Question: I am getting error when using invoke method in c# WWF
Here is my code:
'''
namespace WorkflowConsoleApplication2
{
public class TClass1
{
public static String update1(String name)
{
return
"Hello"+ name ;
}
}
}
'''
and here is my invoke method with error:

How to fix this problem?
Thank you.
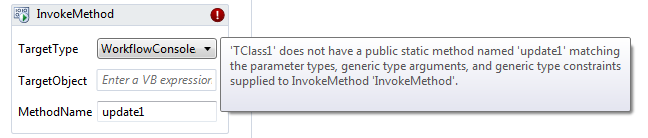
Answer: You must pass the 'name' paramter to the Parameters property. <URL>. Look at the properties for the activity for the Parameters property.